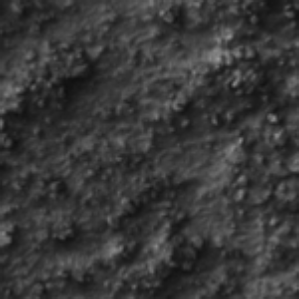
Label: frost